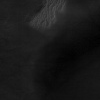
Atmospheric dust classification: not_dusty